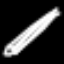
Label: pencil